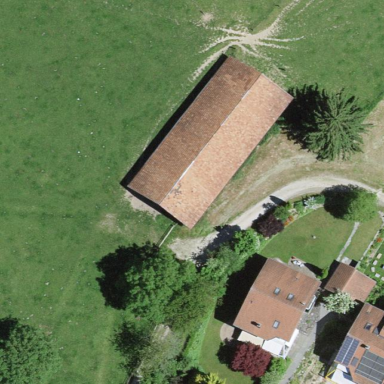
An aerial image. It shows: Farm auxiliary building.